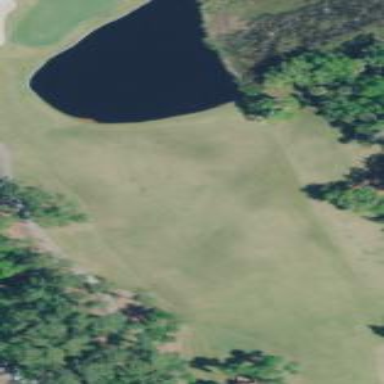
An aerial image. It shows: Golf fairway in the image.